Question: Count the number of objects in the diagram.
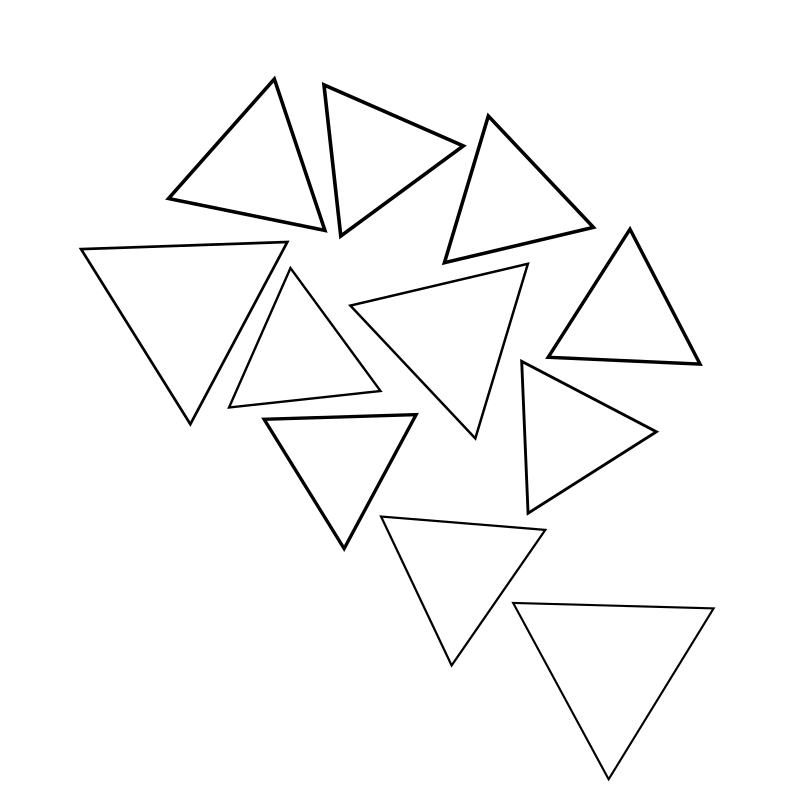
Answer: 11